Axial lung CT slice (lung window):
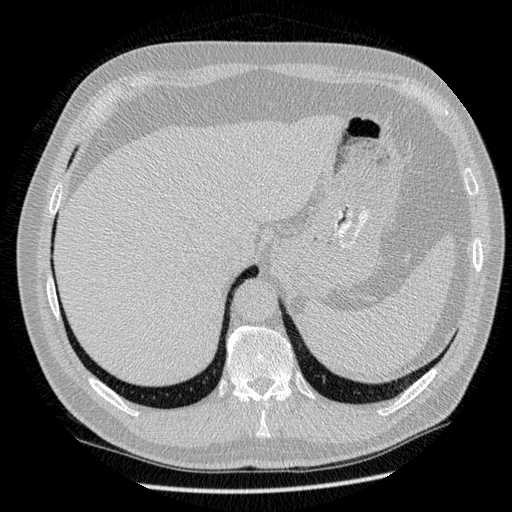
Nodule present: no